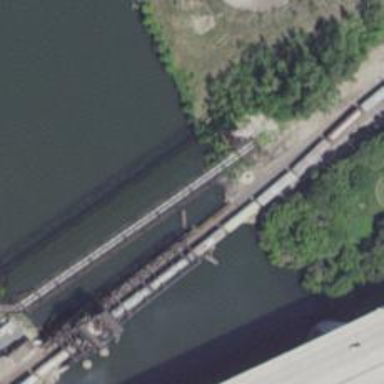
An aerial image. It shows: Bascule bridge for rail transportation.